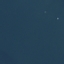
Land use / land cover class: SeaLake